Field crop: maize
Growth stage: 2
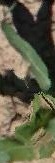
Species: maize